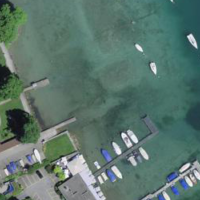
EUNIS habitat code: 14
Species observed at this site:
Allium ursinum
Corvus corone
Stuckenia pectinata
Podiceps cristatus
Alcedo atthis
Anas platyrhynchos
Potamogeton perfoliatus
Dendrocopos major
Symphoricarpos albus
Ceratophyllum demersum
Chroicocephalus ridibundus
Phalacrocorax carbo
Gallinula chloropus
Cygnus olor
Najas marina
Myriophyllum verticillatum
Cinclus cinclus
Tussilago farfara